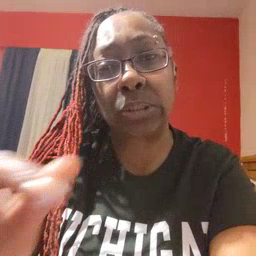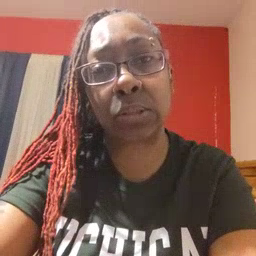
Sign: green